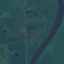
Label: River